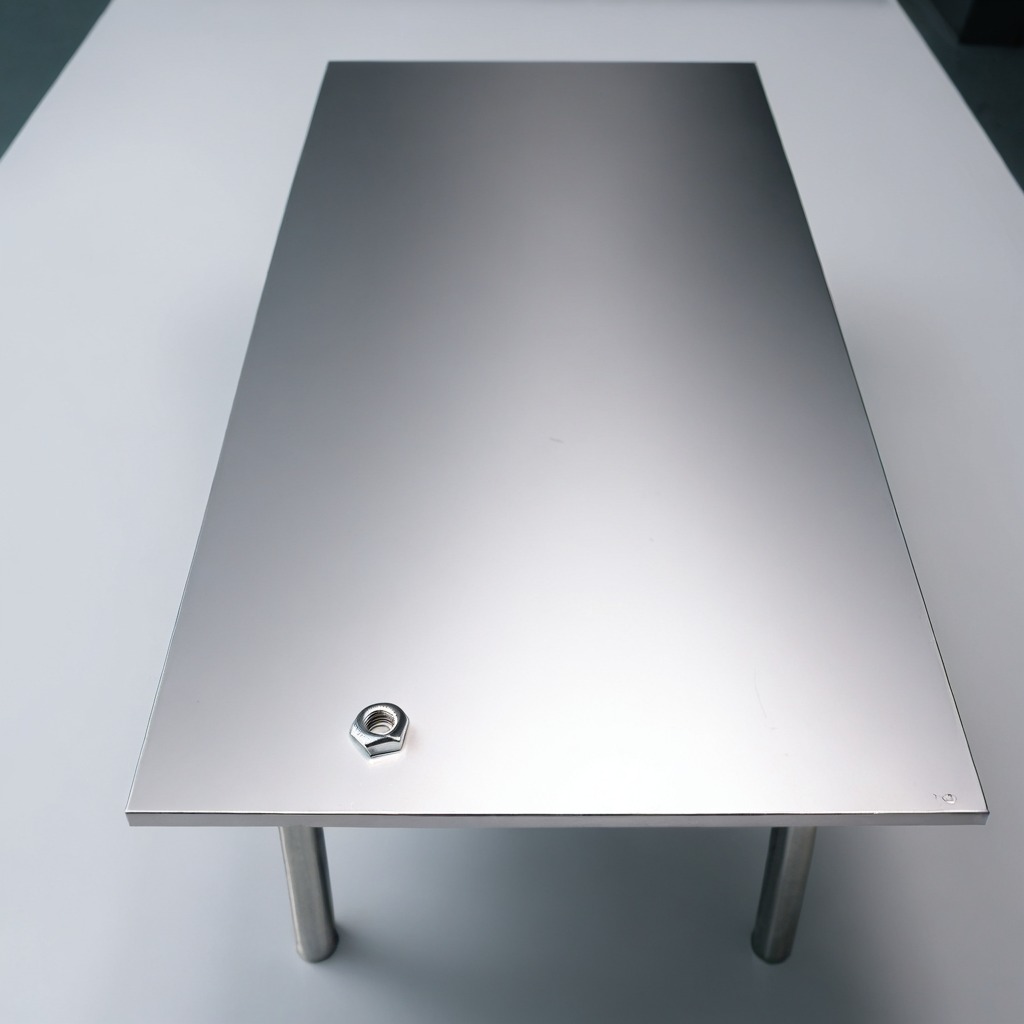
A metal nut is lying on the stainless steel table in a high-end prototyping lab.